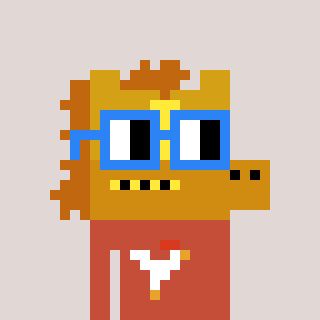
a pixel art character with square blue glasses, a yellow horse-shaped head and a rust-colored body on a warm background